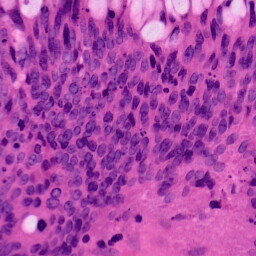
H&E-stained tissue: Colon